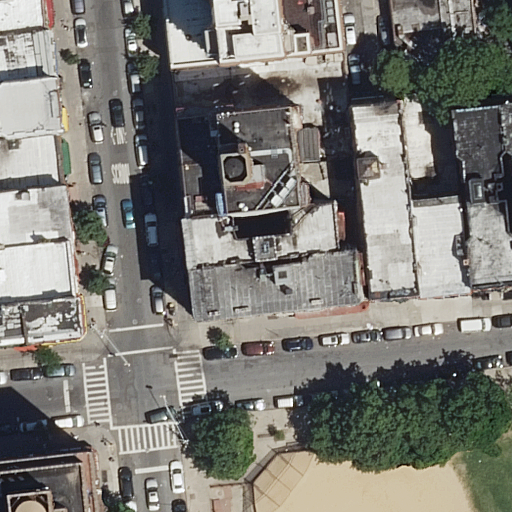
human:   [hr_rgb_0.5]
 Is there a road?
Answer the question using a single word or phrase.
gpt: yes

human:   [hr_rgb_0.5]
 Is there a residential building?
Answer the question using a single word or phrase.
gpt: yes

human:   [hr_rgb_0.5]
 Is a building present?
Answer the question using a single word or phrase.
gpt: yes

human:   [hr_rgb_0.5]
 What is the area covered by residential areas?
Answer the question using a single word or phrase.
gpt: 3225m2

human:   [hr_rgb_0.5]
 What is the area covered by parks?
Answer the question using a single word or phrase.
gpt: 1424m2

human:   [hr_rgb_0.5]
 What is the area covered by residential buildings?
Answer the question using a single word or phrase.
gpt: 5634m2

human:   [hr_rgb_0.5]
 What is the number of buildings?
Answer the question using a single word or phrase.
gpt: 17

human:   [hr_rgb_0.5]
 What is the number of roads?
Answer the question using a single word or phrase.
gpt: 3

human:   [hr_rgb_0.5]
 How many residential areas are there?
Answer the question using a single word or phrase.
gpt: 1

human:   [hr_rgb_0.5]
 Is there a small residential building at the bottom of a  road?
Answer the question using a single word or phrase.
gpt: yes

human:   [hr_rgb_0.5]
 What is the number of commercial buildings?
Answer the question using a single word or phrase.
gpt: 0

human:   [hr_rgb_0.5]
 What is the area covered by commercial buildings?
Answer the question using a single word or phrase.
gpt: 0m2

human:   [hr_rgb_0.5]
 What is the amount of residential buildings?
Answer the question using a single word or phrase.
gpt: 17

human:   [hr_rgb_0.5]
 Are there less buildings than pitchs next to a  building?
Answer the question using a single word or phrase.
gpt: no

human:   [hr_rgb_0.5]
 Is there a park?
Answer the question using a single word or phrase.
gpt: yes

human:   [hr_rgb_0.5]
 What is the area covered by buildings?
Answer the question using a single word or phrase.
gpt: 5634m2

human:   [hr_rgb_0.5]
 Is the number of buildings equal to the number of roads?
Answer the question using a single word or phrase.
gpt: no

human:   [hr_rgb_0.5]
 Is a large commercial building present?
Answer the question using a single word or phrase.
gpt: no

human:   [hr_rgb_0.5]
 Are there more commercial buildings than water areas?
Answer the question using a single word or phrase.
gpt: no

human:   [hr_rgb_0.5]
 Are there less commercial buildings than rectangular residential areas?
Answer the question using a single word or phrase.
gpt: yes

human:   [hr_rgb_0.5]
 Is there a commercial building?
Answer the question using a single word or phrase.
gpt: no

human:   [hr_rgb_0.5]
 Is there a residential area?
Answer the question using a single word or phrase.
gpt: yes

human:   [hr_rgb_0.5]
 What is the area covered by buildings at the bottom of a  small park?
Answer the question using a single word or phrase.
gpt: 0m2

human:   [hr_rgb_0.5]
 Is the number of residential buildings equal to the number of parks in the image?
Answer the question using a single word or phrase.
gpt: no

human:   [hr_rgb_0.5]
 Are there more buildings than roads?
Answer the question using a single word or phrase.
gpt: yes

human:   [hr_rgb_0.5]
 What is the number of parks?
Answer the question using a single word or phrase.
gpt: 1

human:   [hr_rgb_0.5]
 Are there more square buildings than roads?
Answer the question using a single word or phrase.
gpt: no

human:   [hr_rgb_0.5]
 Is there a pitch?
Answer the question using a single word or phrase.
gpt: yes

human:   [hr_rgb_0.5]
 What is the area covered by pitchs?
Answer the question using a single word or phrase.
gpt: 820m2

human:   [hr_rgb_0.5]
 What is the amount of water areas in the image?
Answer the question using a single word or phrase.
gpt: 0

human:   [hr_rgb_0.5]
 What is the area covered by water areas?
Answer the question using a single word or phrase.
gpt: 0m2

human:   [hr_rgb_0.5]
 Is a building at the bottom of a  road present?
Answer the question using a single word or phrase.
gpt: yes

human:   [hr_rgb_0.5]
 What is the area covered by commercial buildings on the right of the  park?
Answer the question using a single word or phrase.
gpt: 0m2

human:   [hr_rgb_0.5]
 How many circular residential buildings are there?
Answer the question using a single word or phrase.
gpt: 0

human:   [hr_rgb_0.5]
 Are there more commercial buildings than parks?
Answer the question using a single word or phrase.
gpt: no

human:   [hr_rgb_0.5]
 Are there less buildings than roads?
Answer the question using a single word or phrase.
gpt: no

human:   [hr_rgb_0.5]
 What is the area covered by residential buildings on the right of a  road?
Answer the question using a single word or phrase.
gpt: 3363m2

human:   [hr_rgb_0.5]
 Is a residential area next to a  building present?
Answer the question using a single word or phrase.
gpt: yes

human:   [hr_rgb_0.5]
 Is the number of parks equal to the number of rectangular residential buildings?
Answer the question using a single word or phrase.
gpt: no

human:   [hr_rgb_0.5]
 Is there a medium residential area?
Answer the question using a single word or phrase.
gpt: no

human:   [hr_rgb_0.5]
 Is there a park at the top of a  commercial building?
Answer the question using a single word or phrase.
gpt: no

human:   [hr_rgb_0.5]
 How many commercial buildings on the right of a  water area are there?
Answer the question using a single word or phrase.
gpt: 0

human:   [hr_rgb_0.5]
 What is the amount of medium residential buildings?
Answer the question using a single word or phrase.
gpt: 12

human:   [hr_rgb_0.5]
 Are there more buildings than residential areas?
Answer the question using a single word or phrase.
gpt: yes

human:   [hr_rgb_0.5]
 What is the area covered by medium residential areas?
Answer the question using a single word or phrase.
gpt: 0m2

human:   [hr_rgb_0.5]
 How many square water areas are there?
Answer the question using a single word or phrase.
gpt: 0

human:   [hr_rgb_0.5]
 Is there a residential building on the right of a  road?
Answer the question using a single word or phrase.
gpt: yes

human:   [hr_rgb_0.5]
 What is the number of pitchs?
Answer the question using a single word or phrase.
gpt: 1

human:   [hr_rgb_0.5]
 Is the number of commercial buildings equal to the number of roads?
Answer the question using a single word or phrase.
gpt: no

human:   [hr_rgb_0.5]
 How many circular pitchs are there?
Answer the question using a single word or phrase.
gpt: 0

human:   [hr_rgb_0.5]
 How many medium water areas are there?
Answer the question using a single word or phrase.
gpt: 0

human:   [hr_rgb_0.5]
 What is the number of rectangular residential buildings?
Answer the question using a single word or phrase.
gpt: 11

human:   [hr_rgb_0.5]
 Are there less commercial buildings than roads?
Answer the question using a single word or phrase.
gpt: yes

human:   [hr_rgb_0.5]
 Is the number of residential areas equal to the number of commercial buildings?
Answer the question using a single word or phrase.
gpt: no

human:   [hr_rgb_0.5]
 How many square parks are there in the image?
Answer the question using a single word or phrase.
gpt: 0

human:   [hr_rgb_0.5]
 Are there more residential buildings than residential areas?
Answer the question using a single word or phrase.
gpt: yes

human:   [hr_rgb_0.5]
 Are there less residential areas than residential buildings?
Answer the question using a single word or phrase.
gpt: yes

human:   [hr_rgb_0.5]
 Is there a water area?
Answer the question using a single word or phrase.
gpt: no

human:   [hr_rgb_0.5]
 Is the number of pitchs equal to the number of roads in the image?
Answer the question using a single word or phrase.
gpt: no

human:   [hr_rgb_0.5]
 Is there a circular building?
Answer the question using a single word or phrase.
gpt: no

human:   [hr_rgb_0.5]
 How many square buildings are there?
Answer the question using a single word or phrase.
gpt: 0

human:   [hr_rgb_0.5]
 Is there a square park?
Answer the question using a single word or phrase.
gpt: no

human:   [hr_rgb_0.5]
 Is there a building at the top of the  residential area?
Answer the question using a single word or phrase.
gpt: yes

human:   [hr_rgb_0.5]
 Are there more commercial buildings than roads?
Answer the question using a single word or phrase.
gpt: no